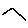
Label: zigzag